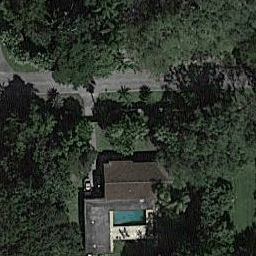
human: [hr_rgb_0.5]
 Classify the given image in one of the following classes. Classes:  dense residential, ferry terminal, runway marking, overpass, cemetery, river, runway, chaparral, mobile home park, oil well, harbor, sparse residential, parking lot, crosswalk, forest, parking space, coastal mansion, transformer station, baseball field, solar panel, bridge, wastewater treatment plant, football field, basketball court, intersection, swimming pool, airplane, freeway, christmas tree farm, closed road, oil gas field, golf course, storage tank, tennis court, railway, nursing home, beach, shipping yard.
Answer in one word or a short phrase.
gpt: sparse residential